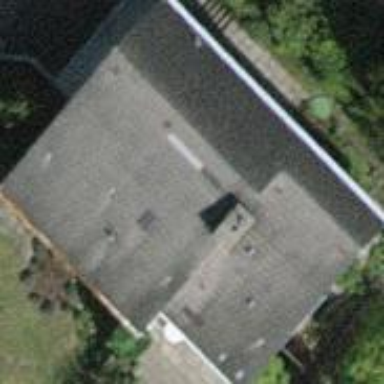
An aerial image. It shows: Detached building.